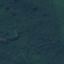
Land use / land cover: Forest